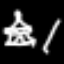
Label: The Eiffel Tower